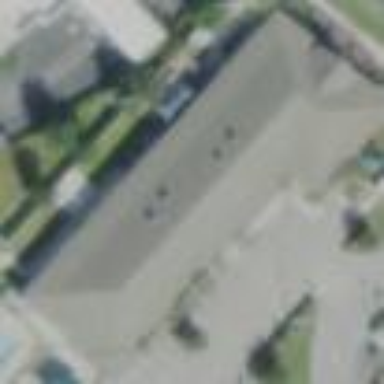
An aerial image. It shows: Kindergarten building.